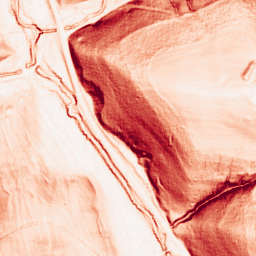
Category: morphological
Decomposition family: morphological_square
Decomposition parameters: operation: gradient
size: 3
Upsampling method: fft_zeropad
Upsampling parameters: scale: 2
Upsampling scale: 2